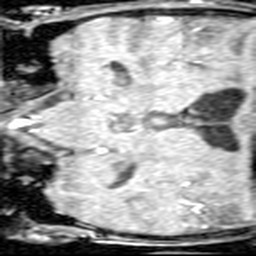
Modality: angio
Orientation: coronal
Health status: ill
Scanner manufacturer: siemens
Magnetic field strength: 1.5 T
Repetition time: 0.039 s
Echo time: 0.00502 s